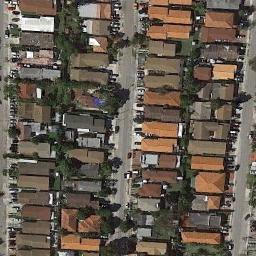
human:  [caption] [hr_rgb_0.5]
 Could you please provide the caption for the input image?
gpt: There are many roads and neatly arranged houses and trees and many vehicles in densely populated areas .

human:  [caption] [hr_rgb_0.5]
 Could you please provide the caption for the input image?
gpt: A dense residential area has lots of houses of the same style while some roads go through the residential area .

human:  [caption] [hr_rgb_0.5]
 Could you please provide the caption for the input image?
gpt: The dense residential is next to the road with many cars .

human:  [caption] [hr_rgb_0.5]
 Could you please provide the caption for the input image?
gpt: There are trees near the house .

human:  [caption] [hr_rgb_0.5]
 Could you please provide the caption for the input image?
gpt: There are many brown buildings arranged neatly on dense residential area .